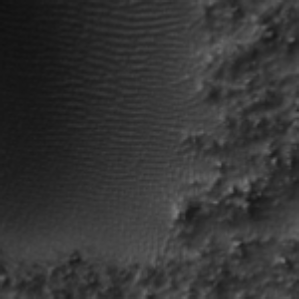
Label: frost